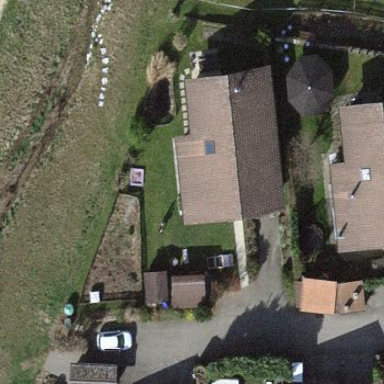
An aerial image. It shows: Simple house.